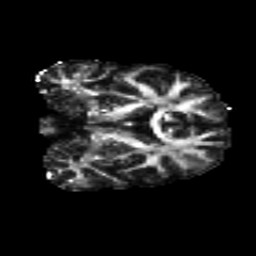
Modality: FA
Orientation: coronal
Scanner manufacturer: siemens
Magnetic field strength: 3 T
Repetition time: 8.1 s
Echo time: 0.082 s